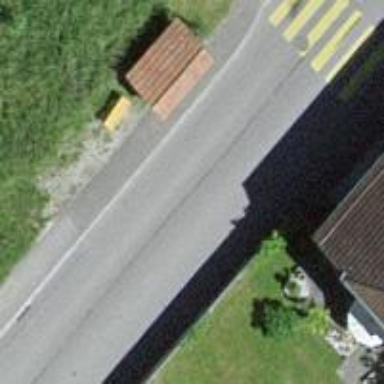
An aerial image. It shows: Bus stop with shelter. It is platform for public transport.